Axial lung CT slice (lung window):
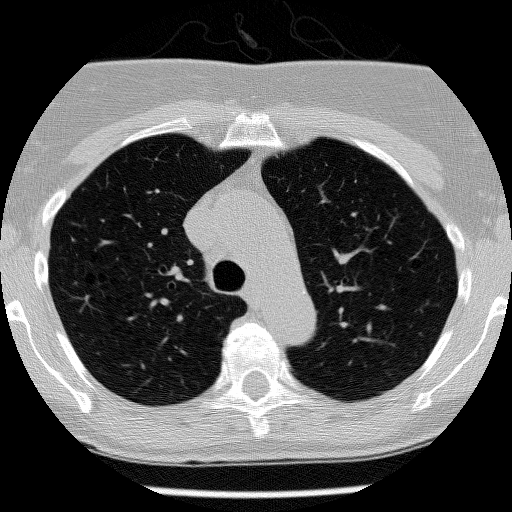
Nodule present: no